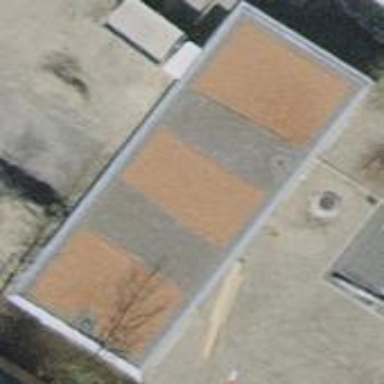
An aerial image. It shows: Flat-roofed service building.